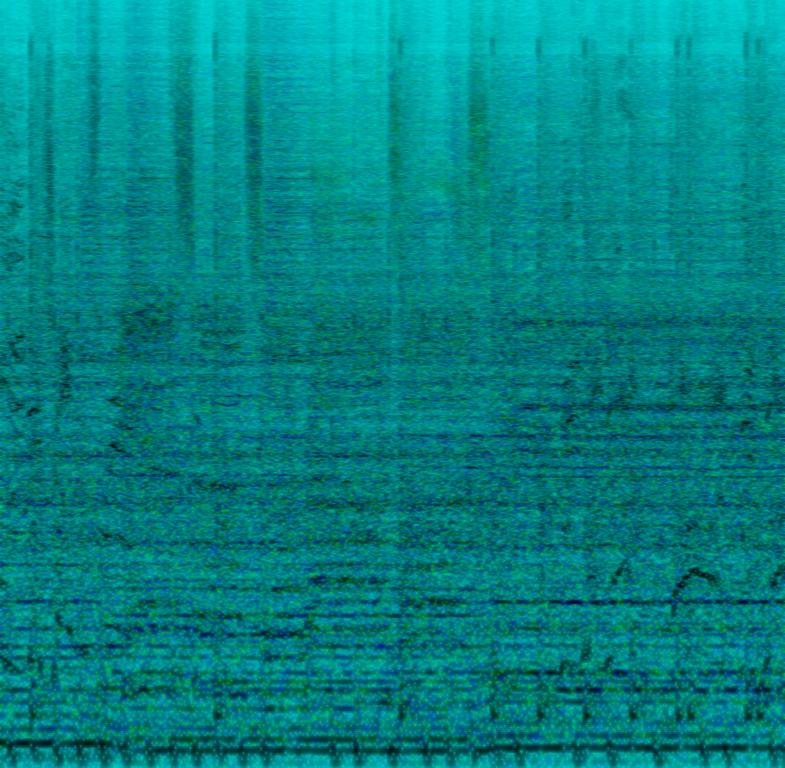
Someone is playing acoustic drums with a lot of fill-ins before breaking into the next part of the song. A e-guitar and e-bass are playing the same melody/chords to elevate the energy. Female voices are singing in harmony before a male voice starts to scream in a higher register and then starts rapping. The e-guitar then is playing, almost clean sound, melody. This song may be playing with headphones while skating.